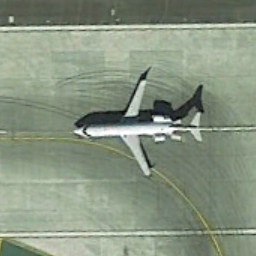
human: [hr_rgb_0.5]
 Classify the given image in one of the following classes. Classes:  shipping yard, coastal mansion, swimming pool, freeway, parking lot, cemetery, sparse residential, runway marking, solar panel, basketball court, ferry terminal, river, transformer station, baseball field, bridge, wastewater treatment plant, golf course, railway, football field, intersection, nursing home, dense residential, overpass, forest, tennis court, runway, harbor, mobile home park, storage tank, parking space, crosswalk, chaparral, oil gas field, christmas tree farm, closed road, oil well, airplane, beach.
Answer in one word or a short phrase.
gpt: airplane